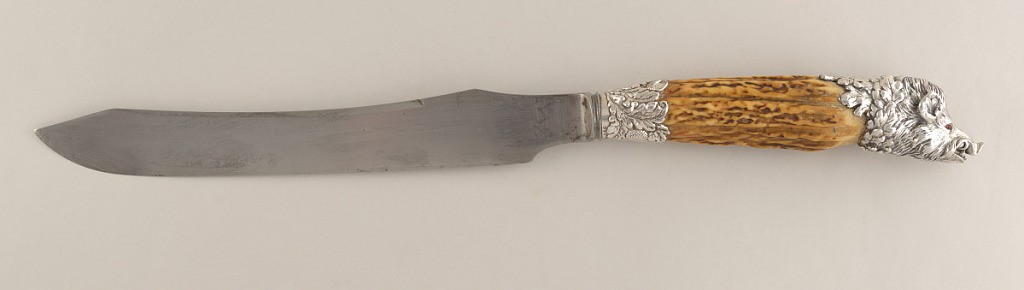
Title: Carving Knife with Antler Handle and Boar's Head Terminal
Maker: Gorham Manufacturing Company, Providence, Rhode Island, USA, founded 1818
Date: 1900
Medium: steel, antler, silver
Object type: knife
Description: Large carving knife with saber-shaped steel blade. Banded silver ferrule, silver collar with blade. Highly decorated relief floral, acorn and oak leaf pattern silver collar wrapping cylindrical antler stem. Capped with silver collar of similar oak and acorn pattern, terminating in boar's head, fit with red glass eyes, and exaggerated snarl.